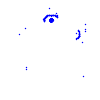
Particle: electron